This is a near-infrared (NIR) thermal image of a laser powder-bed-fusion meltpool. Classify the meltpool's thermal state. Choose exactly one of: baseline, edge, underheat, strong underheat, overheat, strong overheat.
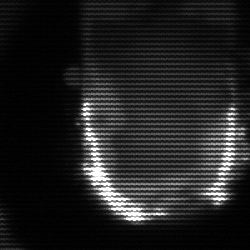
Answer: baseline